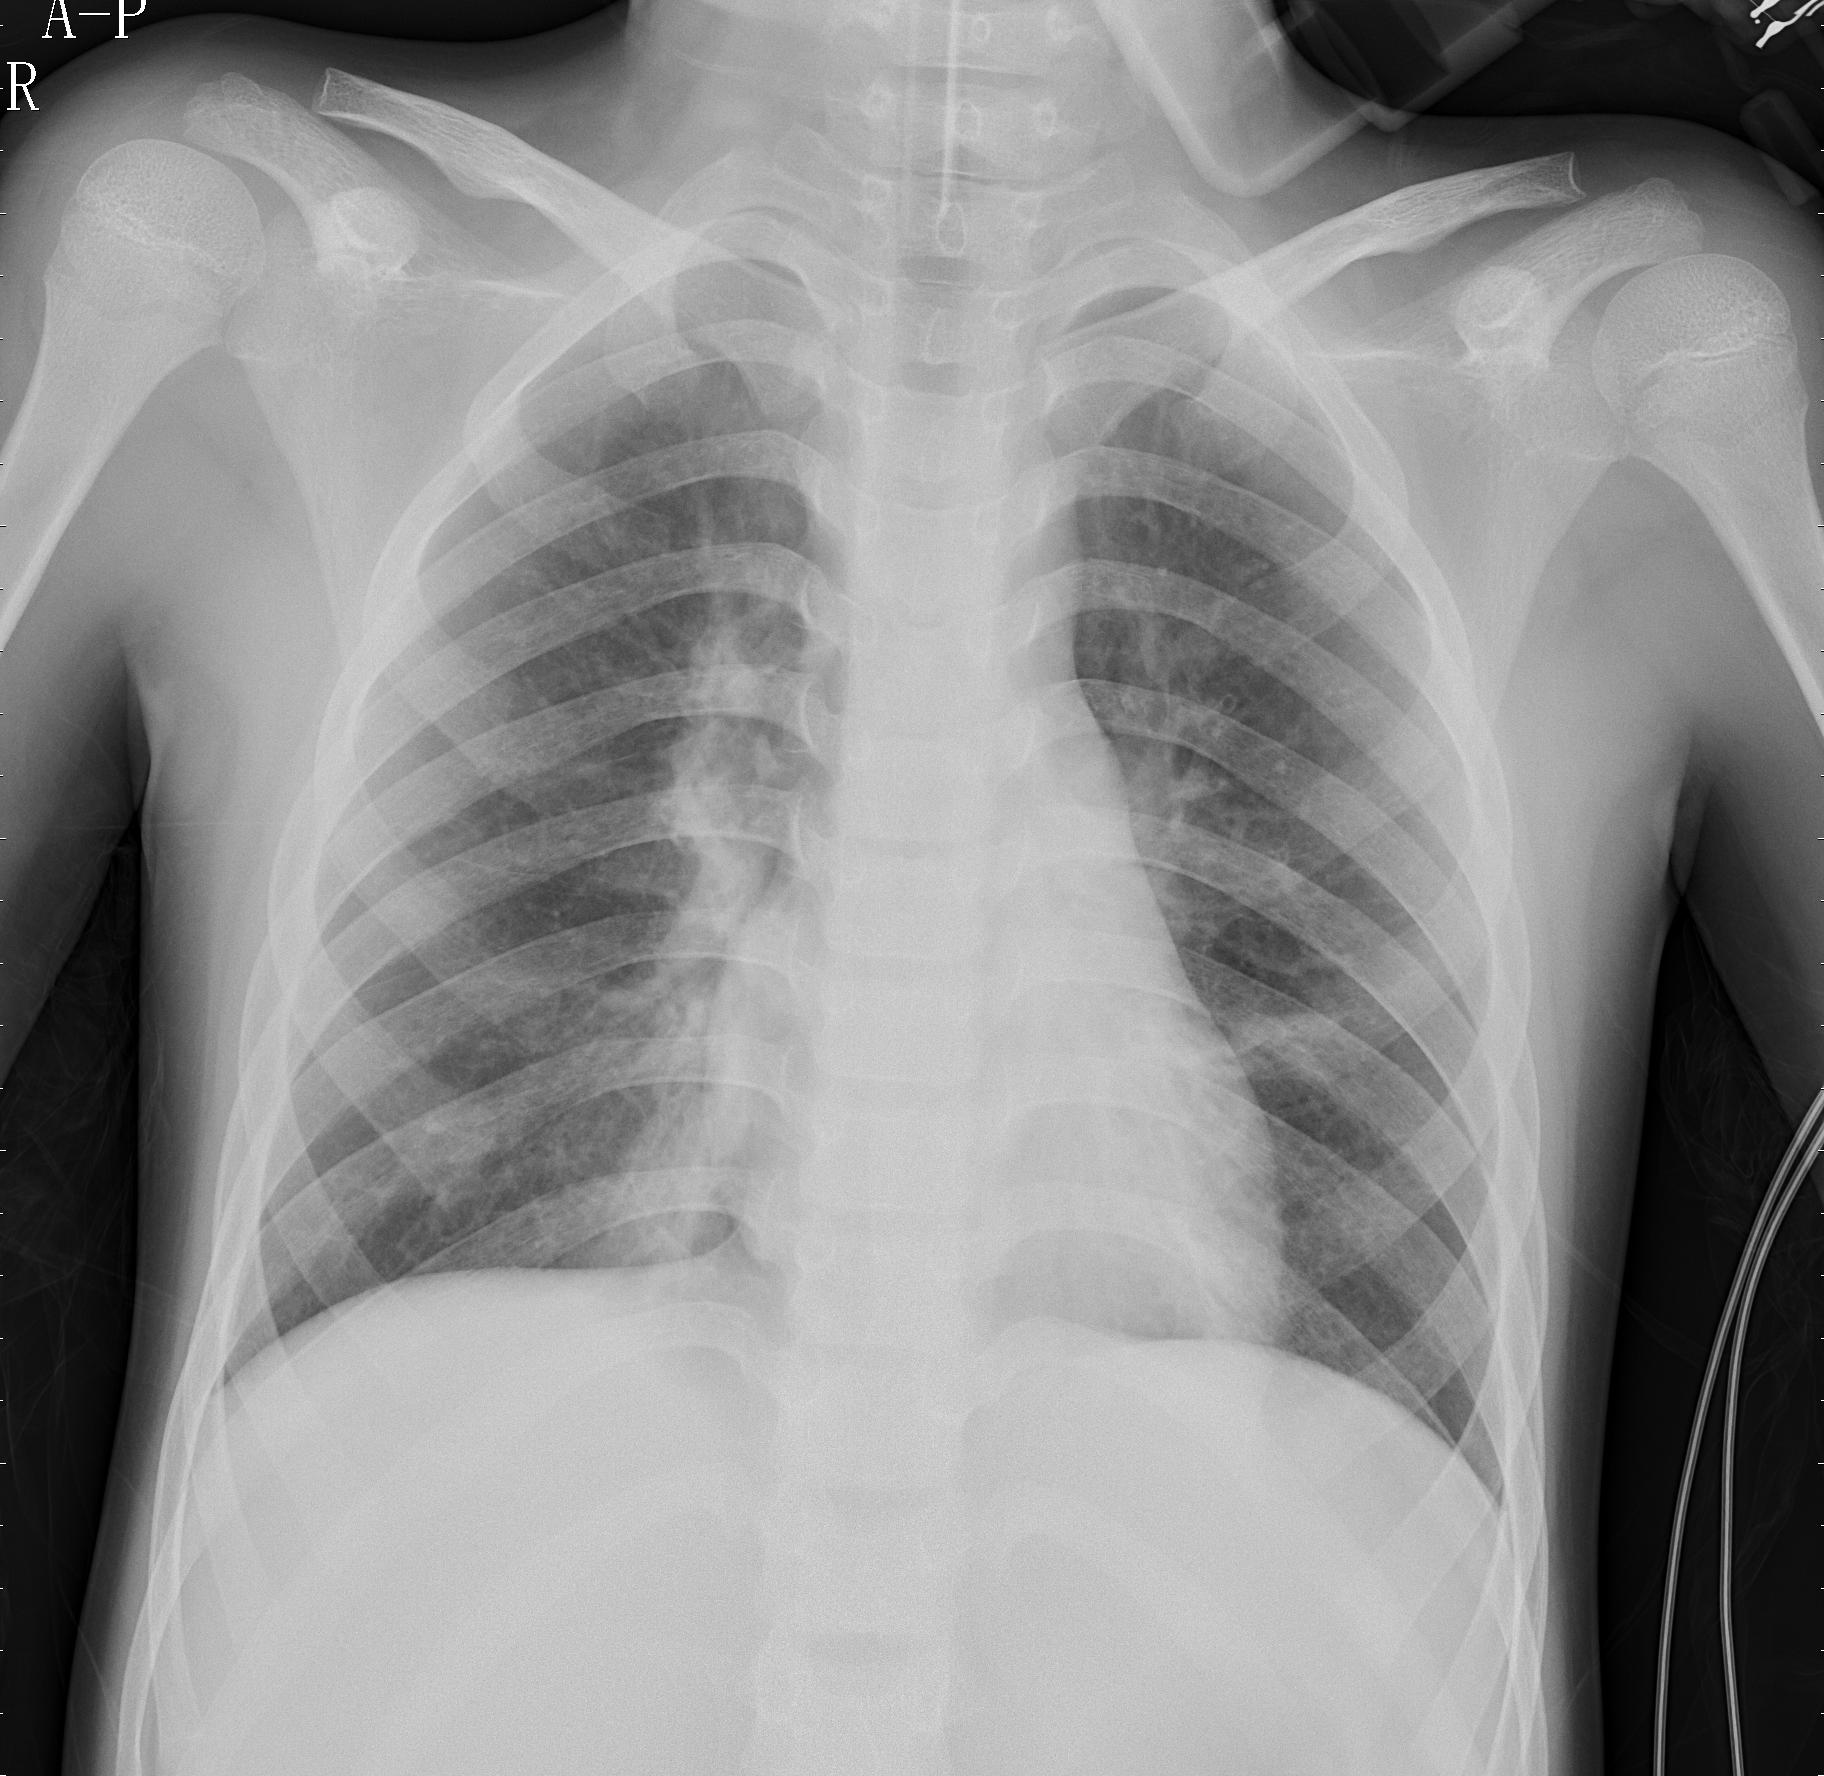
Diagnosis: PNEUMONIA